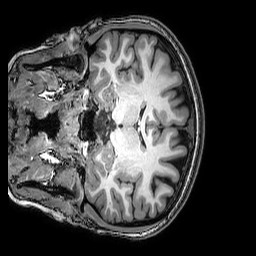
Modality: T1w
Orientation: coronal
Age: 21
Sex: female
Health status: healthy